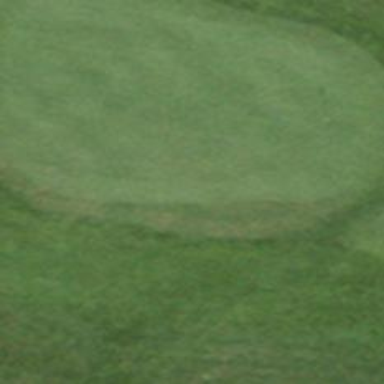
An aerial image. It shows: Golf green.